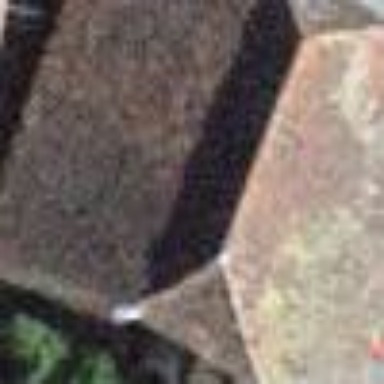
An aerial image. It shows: Barn.